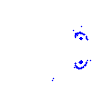
Particle: electron